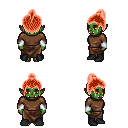
a pixel art fantasy rpg character, female body template, orc, green skin, brown long-sleeve shirt, robe skirt, red short topknot hairstyle, white cloth bracers, black shoes, four views (front, back, left, right), 2x2 character sprite sheet, small pixel art, hard edges, no anti-aliasing